Question: If I impement the Facebook comments using a lower width (in this case 380px) the content is somehow broken.
Since no custom-css is possible anymore I don't know how to fix this.
Anybody?
here is a screenshot:

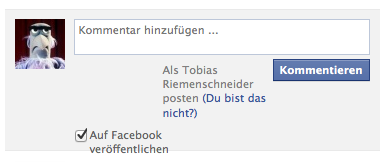
Answer: This isn't something you can "fix" since you have no control over content of comments plugin frame.
Actually this is well known and documented behavior, according to <URL>:
> - the width of the plugin in pixels. Minimum recommended width: 400px.